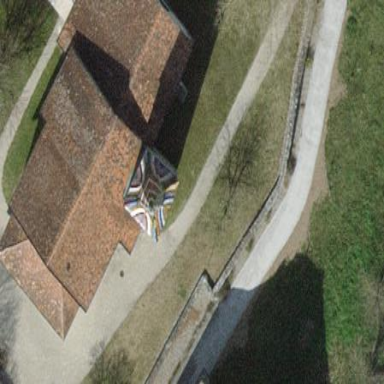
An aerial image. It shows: Church which is place of worship.